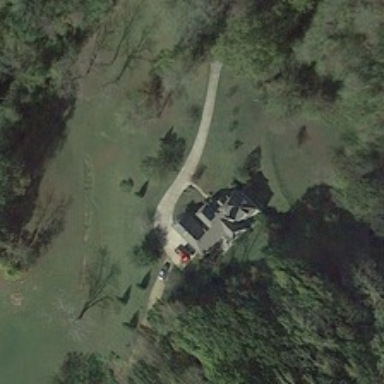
There is a big reflection in the sunlight .